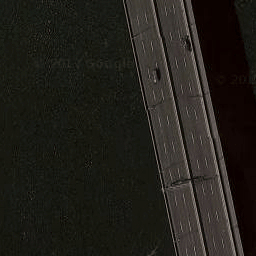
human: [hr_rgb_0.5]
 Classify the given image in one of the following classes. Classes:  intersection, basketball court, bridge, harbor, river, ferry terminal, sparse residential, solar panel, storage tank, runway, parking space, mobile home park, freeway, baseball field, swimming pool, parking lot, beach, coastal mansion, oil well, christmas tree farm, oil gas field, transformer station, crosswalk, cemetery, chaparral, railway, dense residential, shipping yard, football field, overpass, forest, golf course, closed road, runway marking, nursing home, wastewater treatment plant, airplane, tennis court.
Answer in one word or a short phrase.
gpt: bridge